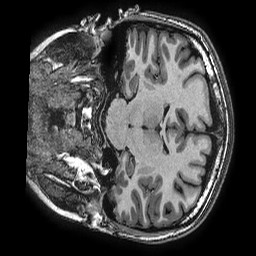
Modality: T1w
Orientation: coronal
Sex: female
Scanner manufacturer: ge
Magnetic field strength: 3 T
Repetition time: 0.0077 s
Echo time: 0.003436 s